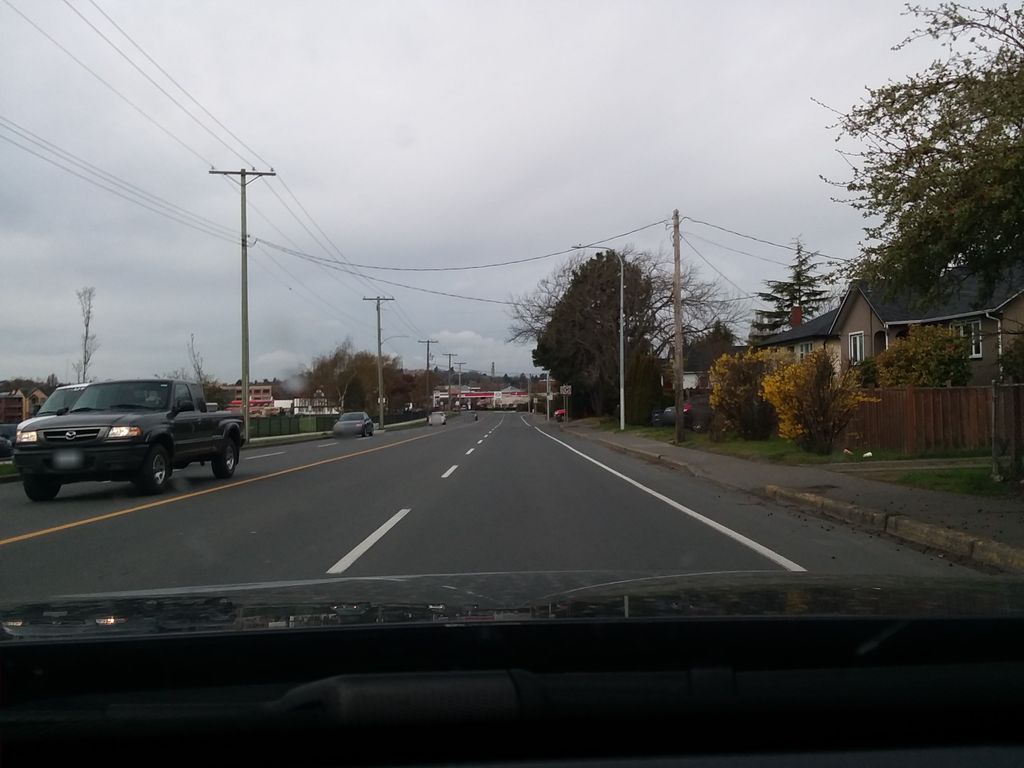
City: victoria